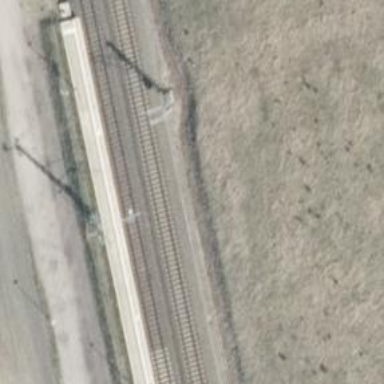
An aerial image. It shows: Railway milestone with catenary mast.